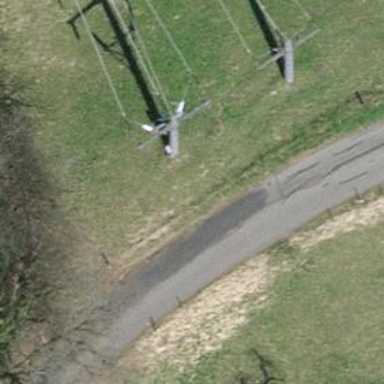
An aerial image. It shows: Three power lines with cables.